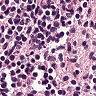
Metastatic tissue present: no